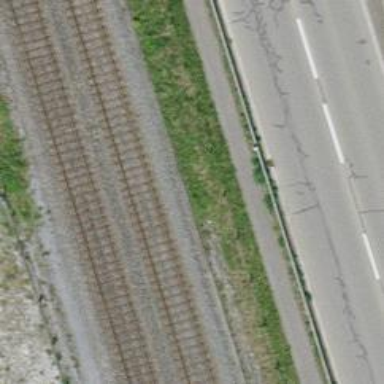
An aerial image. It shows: Single-track railway with electrified contact lines.